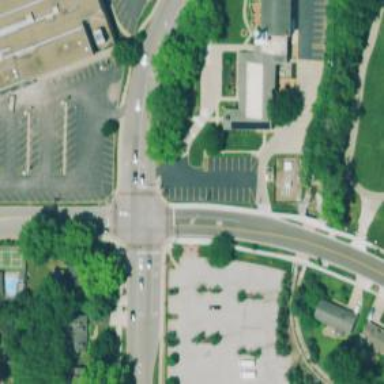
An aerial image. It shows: Solid stop line on the road marking.